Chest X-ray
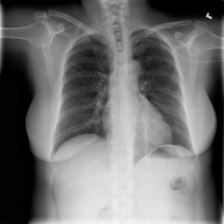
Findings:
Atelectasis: negative
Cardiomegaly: negative
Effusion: positive
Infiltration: negative
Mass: negative
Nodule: negative
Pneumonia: negative
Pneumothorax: negative
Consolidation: negative
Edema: negative
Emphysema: negative
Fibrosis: negative
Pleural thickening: negative
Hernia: negative